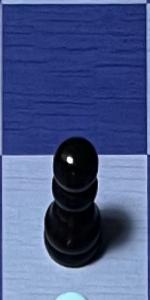
Label: Pawn_Black